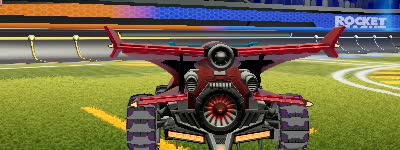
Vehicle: aftershock